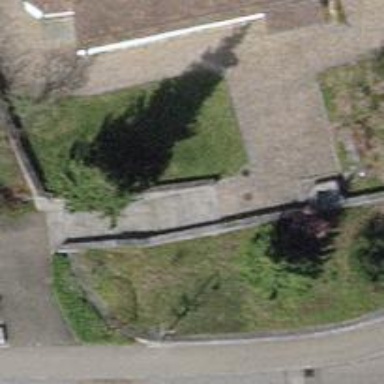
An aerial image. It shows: Steps made of paving stones.